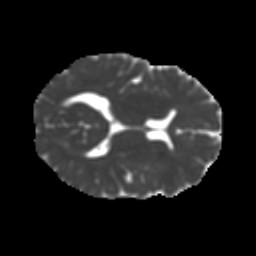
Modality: MD
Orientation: axial
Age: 14
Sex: male
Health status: ill
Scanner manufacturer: ge
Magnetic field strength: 3 T
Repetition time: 6.752 s
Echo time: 0.079 s